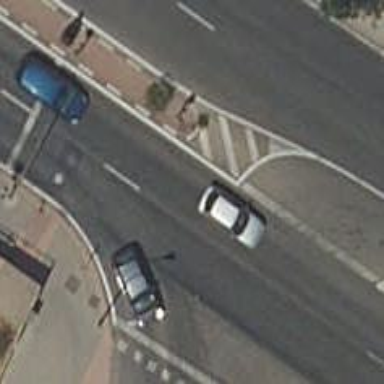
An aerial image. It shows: Road with traffic signals.